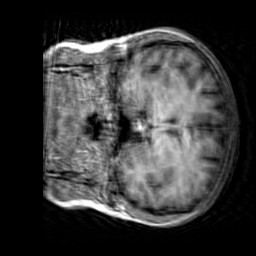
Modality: T1w
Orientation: coronal
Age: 25
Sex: female
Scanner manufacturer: siemens
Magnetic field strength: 3 T
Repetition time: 2.3 s
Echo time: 0.00303 s